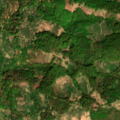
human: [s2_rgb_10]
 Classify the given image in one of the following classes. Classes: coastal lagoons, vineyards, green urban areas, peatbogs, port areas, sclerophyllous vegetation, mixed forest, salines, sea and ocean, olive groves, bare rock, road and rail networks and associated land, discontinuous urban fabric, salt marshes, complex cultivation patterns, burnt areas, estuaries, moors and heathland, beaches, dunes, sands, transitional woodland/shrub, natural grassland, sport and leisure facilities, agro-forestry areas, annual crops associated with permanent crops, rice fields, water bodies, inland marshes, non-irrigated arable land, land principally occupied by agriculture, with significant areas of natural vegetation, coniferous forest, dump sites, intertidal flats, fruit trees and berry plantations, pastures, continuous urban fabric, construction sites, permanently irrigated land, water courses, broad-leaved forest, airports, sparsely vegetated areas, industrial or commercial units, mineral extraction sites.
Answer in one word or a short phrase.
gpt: broad-leaved forest, transitional woodland/shrub